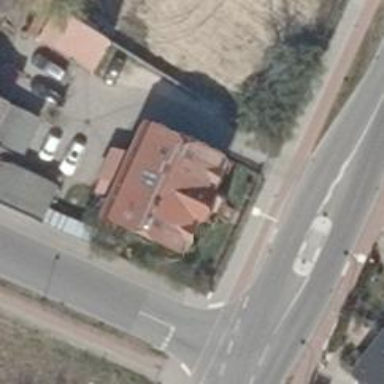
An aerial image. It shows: Detached building with gambrel roof design.